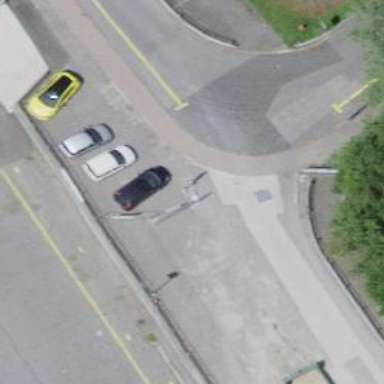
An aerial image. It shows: Cycle barrier.